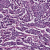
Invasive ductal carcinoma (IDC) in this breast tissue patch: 1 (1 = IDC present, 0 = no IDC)